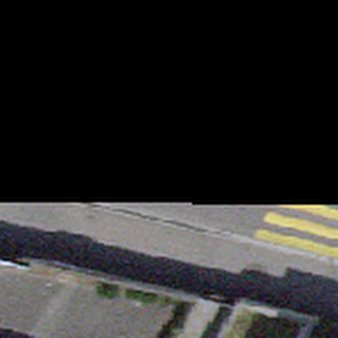
Label: other